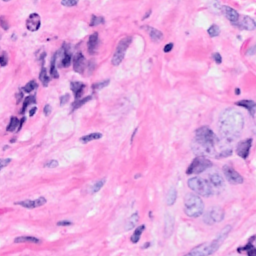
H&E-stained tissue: Breast